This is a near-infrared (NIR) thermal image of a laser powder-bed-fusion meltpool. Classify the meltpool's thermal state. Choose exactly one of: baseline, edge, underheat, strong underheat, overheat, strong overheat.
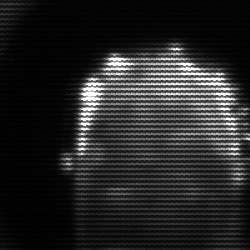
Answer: baseline